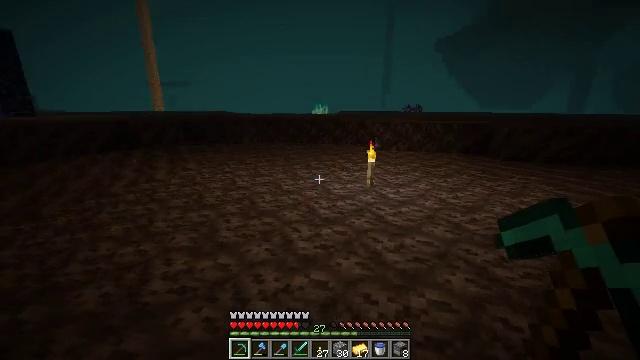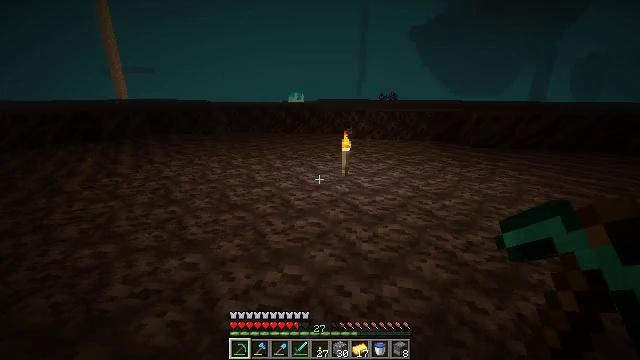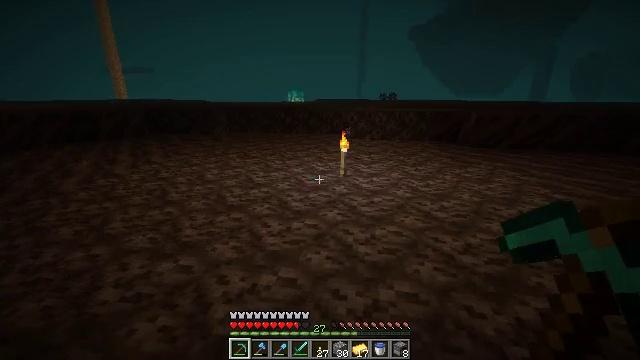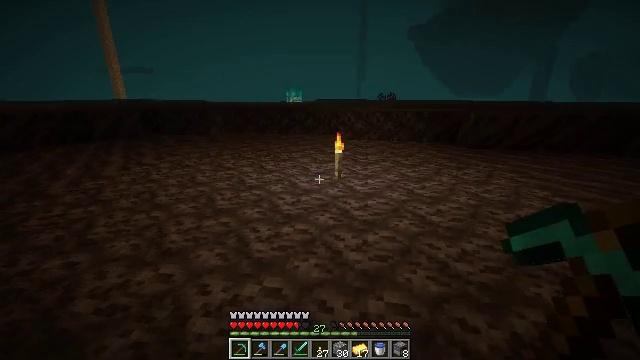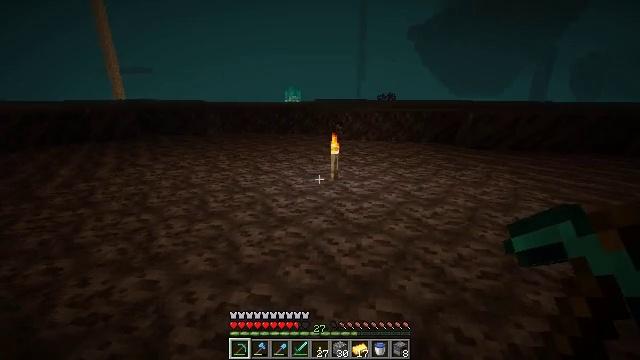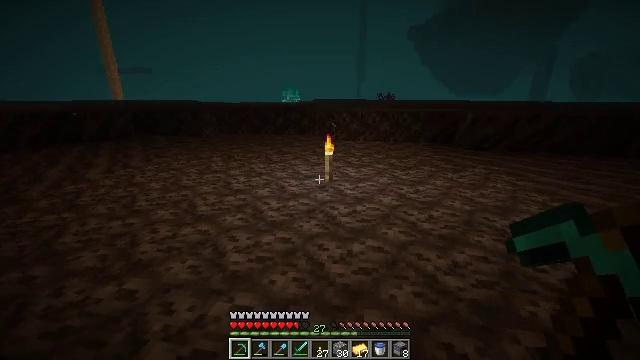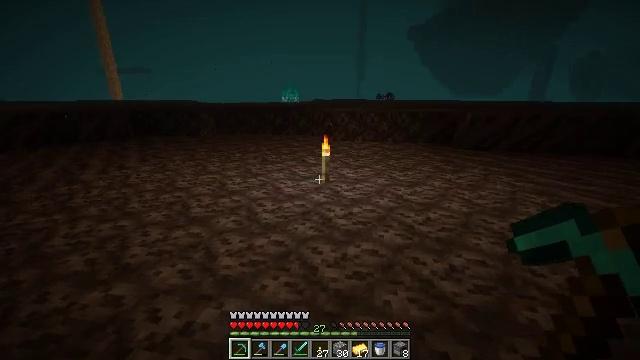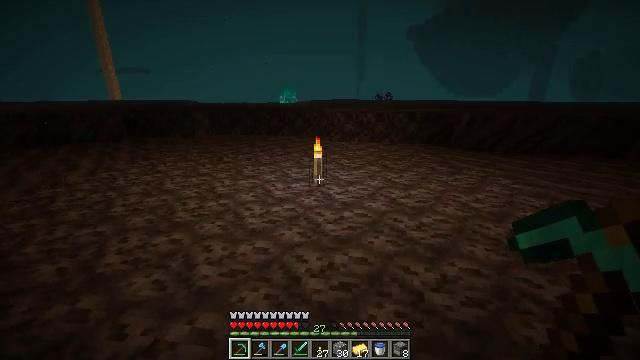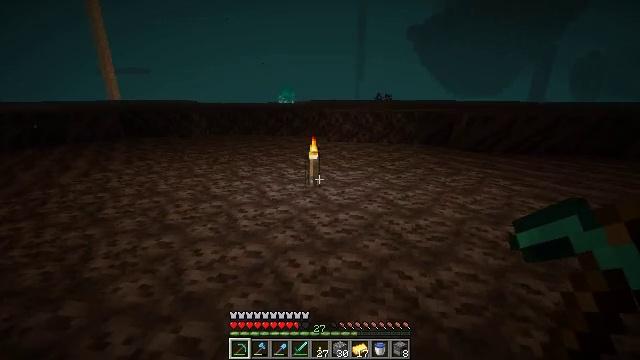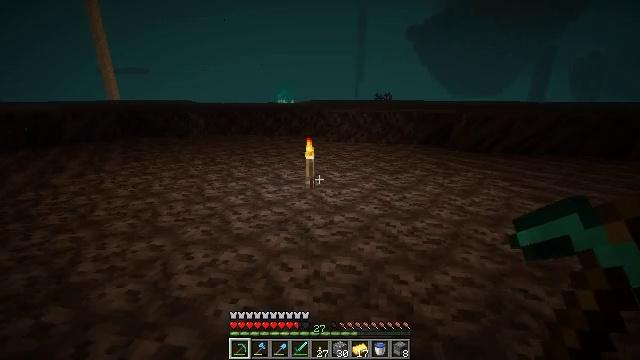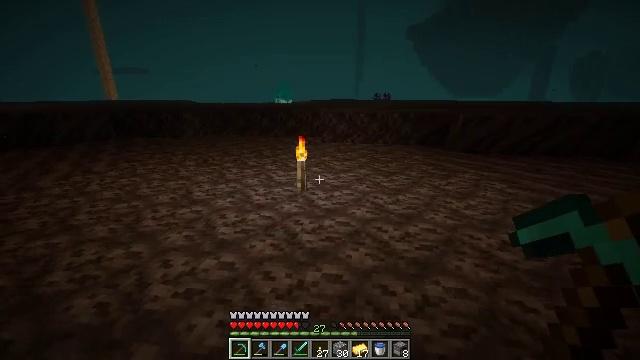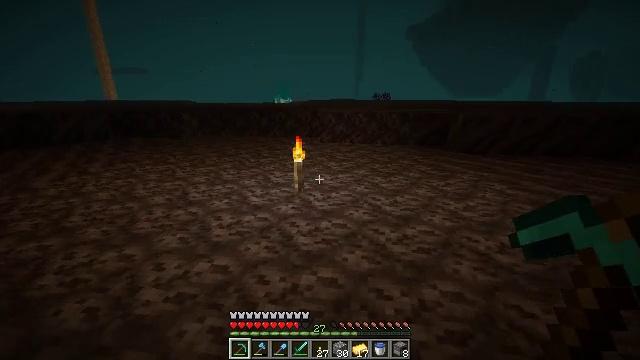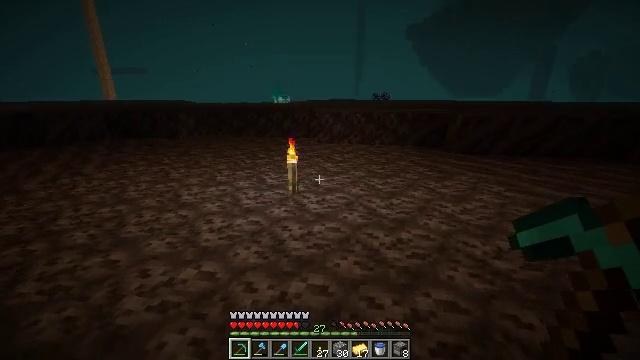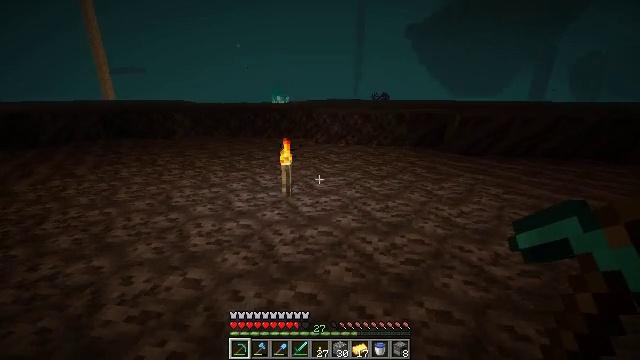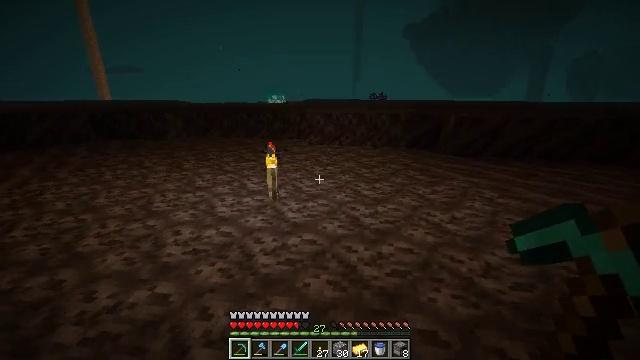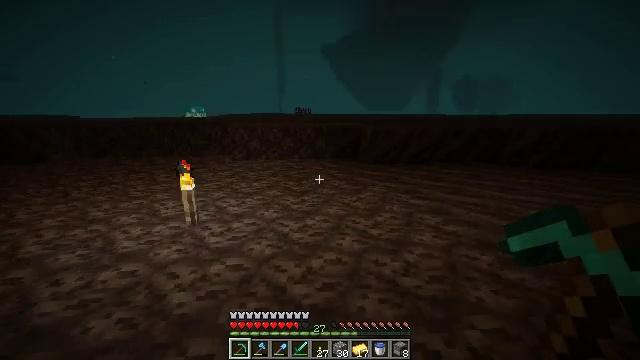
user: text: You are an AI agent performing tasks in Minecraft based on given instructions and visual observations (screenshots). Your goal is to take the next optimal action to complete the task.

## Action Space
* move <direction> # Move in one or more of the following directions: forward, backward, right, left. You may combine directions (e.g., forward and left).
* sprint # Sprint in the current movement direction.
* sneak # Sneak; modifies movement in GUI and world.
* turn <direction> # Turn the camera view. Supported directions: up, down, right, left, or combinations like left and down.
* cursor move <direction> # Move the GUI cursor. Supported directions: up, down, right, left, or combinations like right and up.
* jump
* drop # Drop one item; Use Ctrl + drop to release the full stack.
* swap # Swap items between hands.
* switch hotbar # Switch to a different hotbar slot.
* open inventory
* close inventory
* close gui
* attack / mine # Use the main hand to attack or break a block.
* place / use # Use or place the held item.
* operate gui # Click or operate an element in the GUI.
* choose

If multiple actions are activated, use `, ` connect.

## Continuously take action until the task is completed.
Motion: motion action
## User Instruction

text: Mine crimson roots from the ground.
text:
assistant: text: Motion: move forward and move right, turn right and down
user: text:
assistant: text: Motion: move forward and move right
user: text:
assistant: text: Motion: move forward and move right
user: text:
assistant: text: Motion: move forward and move right
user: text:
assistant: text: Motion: move forward and move right
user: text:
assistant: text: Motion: move forward and move right
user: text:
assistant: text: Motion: move forward and move right
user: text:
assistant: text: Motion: move forward and move right
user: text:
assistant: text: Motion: move forward and move right
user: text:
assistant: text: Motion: move forward and move right
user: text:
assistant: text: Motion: move forward and move right
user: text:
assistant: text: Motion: move forward and move right
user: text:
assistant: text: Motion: move forward and move right
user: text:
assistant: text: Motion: move forward and move right
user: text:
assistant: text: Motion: move forward and move right, turn right and up
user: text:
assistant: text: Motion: move forward and move right, turn right and up
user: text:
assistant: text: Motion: move forward, turn right and up
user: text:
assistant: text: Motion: move forward, turn right and up
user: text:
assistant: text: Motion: move forward, turn right
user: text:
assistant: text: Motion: move forward
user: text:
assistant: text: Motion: move forward
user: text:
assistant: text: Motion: move forward
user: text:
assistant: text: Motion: move forward
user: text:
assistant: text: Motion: move forward
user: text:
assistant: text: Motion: move forward
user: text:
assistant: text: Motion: move forward
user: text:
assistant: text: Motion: move forward
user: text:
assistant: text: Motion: move forward
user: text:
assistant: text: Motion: move forward
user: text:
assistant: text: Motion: move forward